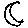
Label: moon